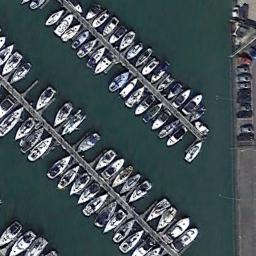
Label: harbor